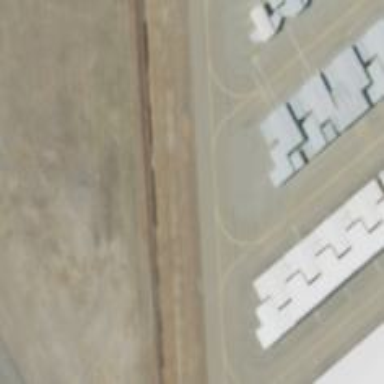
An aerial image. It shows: Image of taxiway at airport.